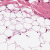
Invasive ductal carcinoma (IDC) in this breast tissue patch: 0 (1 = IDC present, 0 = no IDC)